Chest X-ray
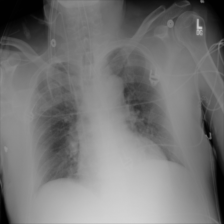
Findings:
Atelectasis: positive
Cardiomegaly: negative
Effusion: negative
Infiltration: negative
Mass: negative
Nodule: negative
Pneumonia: negative
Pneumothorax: negative
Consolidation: negative
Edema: negative
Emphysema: negative
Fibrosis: negative
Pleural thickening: negative
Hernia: negative